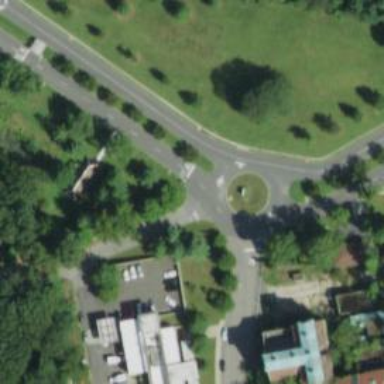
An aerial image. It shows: Circular junction on service road.